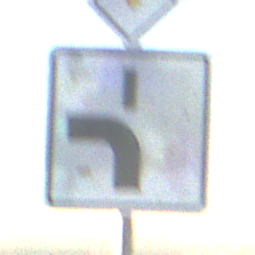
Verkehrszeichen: VerlaufVorfahrtsstrasse5
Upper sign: Vorfahrtsstrasse
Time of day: SunriseSunset
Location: Outdoor (Nature)
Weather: Clear
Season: NotSpecified
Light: Natural